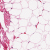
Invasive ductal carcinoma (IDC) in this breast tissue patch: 0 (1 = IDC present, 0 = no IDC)